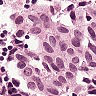
Metastatic tissue present: yes